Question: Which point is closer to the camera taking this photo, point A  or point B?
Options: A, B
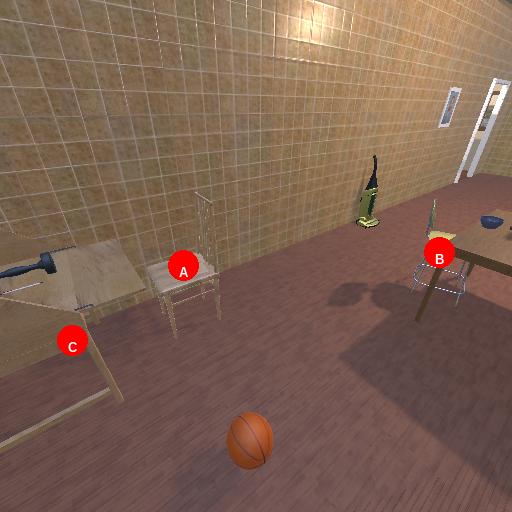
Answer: A